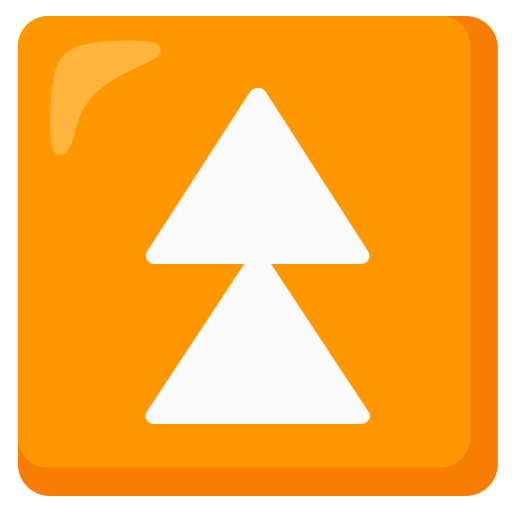
Emoji: ⏫